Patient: sex M, age 57
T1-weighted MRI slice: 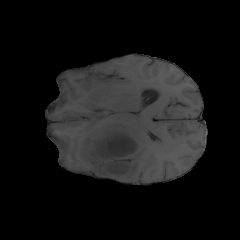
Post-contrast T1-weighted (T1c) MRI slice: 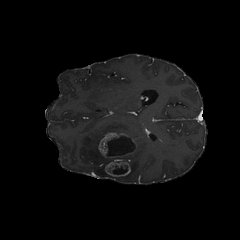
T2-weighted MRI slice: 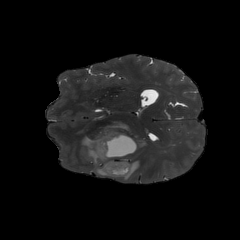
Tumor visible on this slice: yes
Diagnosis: Glioblastoma, IDH-wildtype
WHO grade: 4